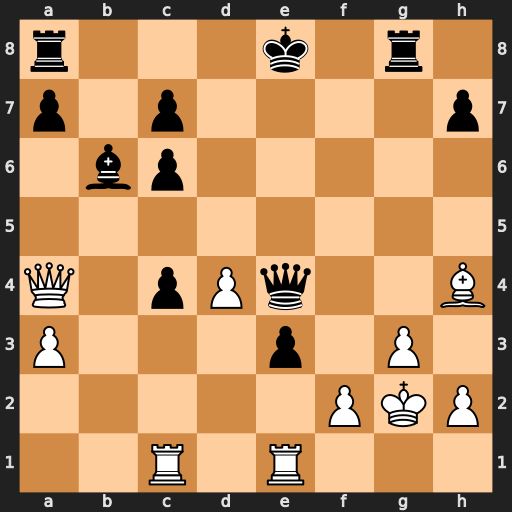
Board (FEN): r3k1r1/p1p4p/1bp5/8/Q1pPq2B/P3p1P1/5PKP/2R1R3
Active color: w
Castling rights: q
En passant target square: -
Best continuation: f3 Qxh4 Qxc6+